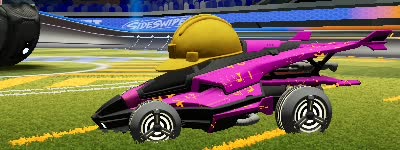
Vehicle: aftershock